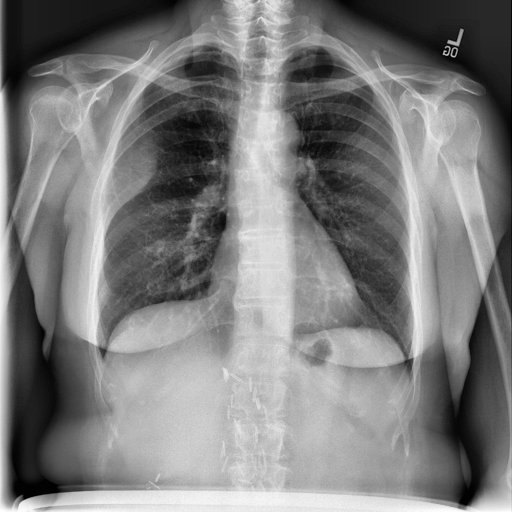
Finding: NORMAL